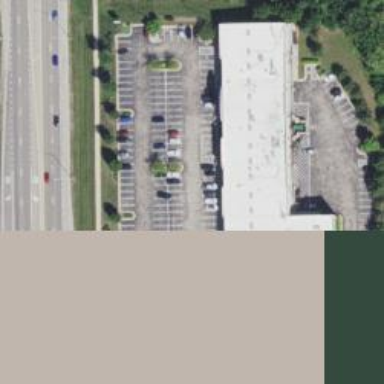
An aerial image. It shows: Supermarket.